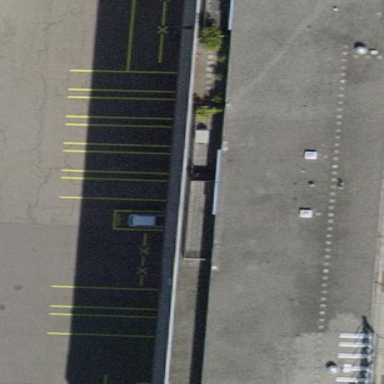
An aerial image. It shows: Warehouse building.